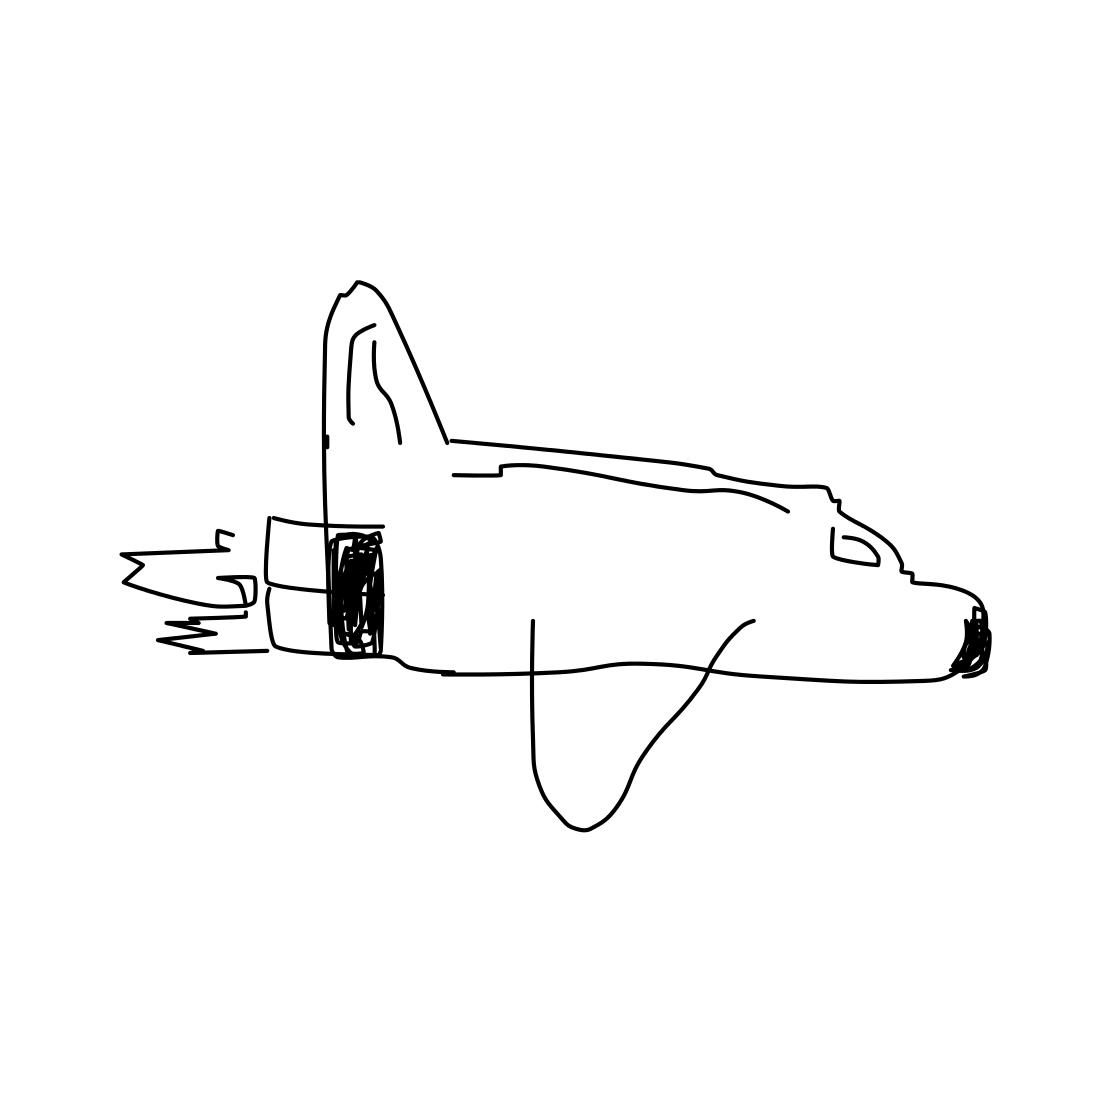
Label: space shuttle